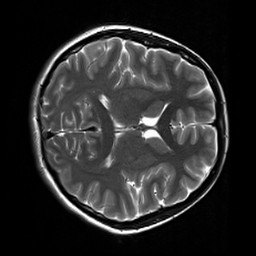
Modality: T2w
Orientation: axial
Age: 18
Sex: female
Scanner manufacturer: siemens
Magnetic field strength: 3 T
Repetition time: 7 s
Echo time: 0.09 s